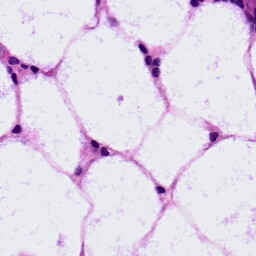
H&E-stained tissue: LymphNode